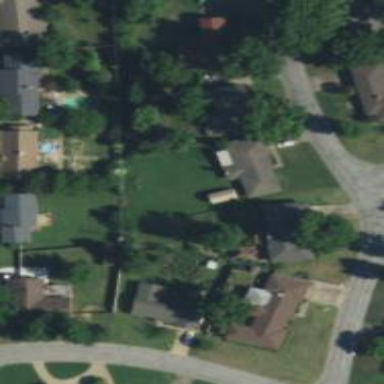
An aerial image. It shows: Neighborhood.